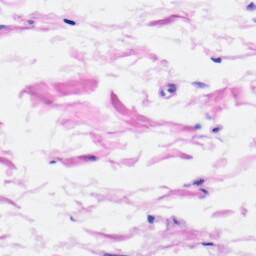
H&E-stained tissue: Heart